【题型】解答题　【知识点】立体几何　【难度】easy
在圆锥 $P-O$ 中，$A$ 是底面圆周上一点．设 $OA$ 的长为 1，且圆锥的侧面展开图是半圆.

(1)记圆锥的底面圆半径为 $r$，母线长为 $l$，则圆锥的侧面积 $S_{\text{侧}} = \underline{\quad\quad\quad}$（用 $r, l$ 表示）；在本题中，求圆锥的侧面积；

(2)求母线 $PA$ 与底面所成角的大小．
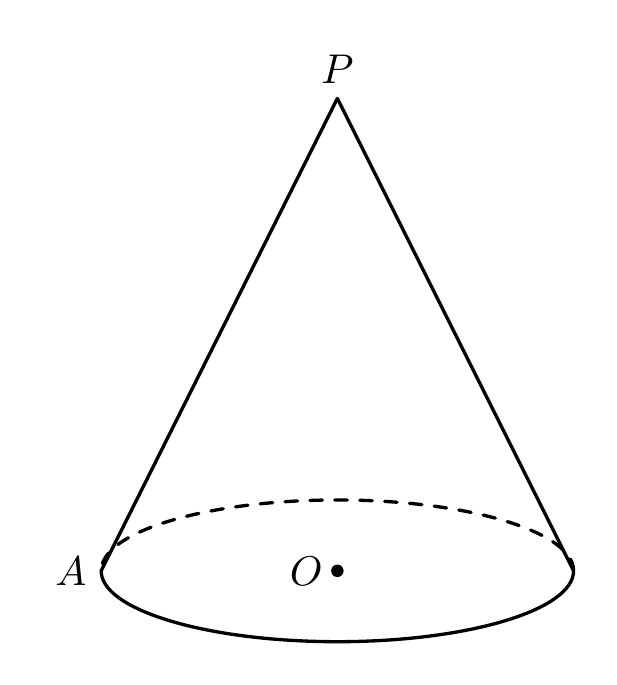
【解答】
【答案】(1) $\pi rl$；$2\pi$

(2) $\dfrac{\pi}{3}$

【知识点】圆锥表面积的有关计算、求线面角

【分析】（1）由圆锥的侧面展开图为扇形，该扇形的半径为 $l$，弧长为 $2\pi r$，即可得 $S_{\text{侧}}$；由侧面展开图是半圆，结合扇形弧长与圆心角及半径的关系可得本题中的 $S_{\text{侧}}$；

（2）连接 $AO$、$PO$，易得 $\angle PAO$ 即为母线 $PA$ 与底面所成角，计算该角即可得．

【详解】（1）由圆锥的侧面展开图为扇形，该扇形的半径为 $l$，弧长为 $2\pi r$，

故 $S_{\text{侧}} = \dfrac{1}{2} \times 2\pi r \times l = \pi rl$；

本题中，可得 $r = OA = 1$，由侧面展开图是半圆，故 $\pi l = 2\pi r$，即 $l = 2r = 2$，

故 $S_{\text{侧}} = \pi rl = 2\pi$.

（2）连接 $AO$、$PO$，则 $PO \perp$ 垂直底面，故 $\angle PAO$ 即为母线 $PA$ 与底面所成角，

又 $AO$ 在底面上，故 $PO \perp AO$，

则 $\cos \angle PAO = \dfrac{AO}{PA} = \dfrac{1}{2}$，即 $\angle PAO = \dfrac{\pi}{3}$，

即母线 $PA$ 与底面所成角的大小为 $\dfrac{\pi}{3}$.

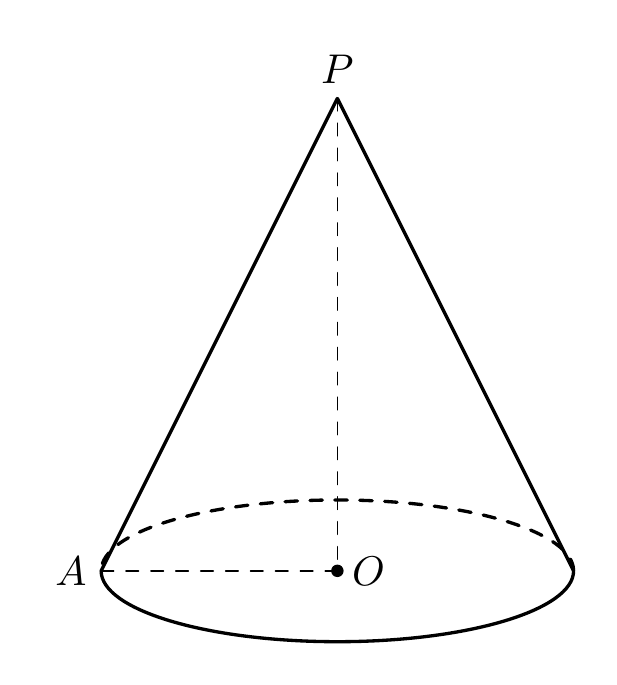